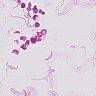
Metastatic tissue present: no